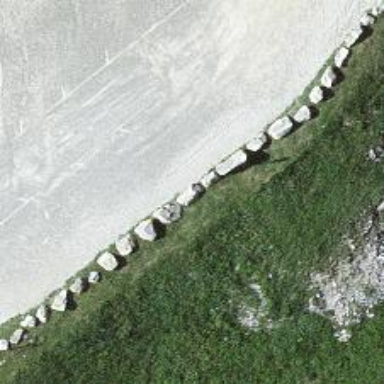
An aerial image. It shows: Block barrier.